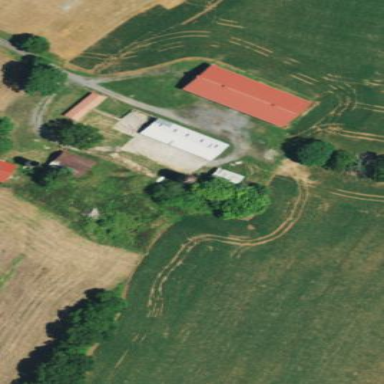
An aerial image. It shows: Farmyard area.